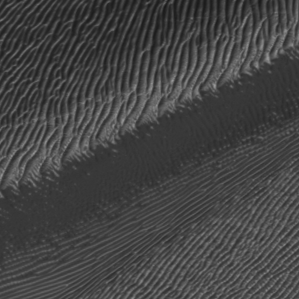
Label: frost